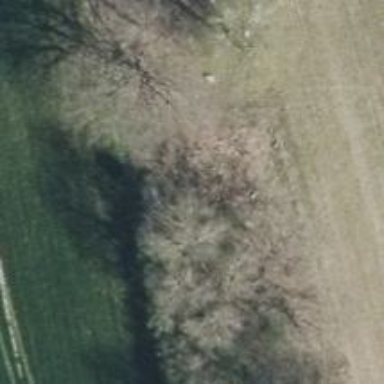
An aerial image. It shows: Hunting stand.